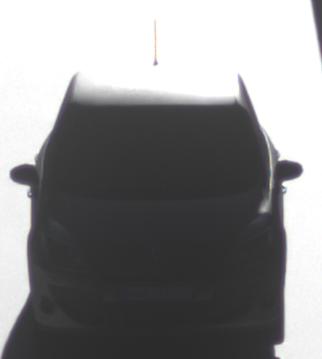
Make: Renault
Model: Scénic 1.6 16V 110
Detailed model: Scénic (III)
Model produced from: 2009/06
Model produced until: 2010/08
Doors: 5
Color: gray
Road condition: dry road
Daytime: sunrise or sunset
Contrast: medium contrast